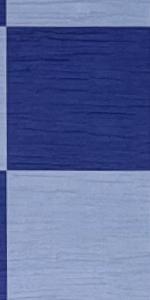
Label: Empty